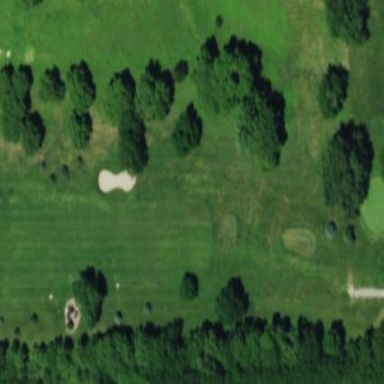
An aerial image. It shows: Rough area in golf course.